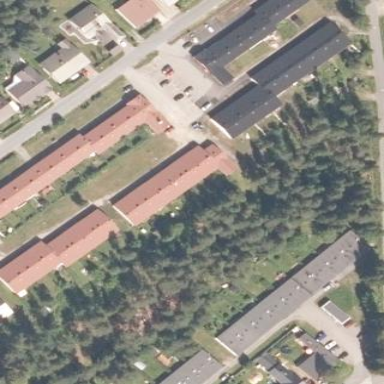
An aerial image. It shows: Terrace building.